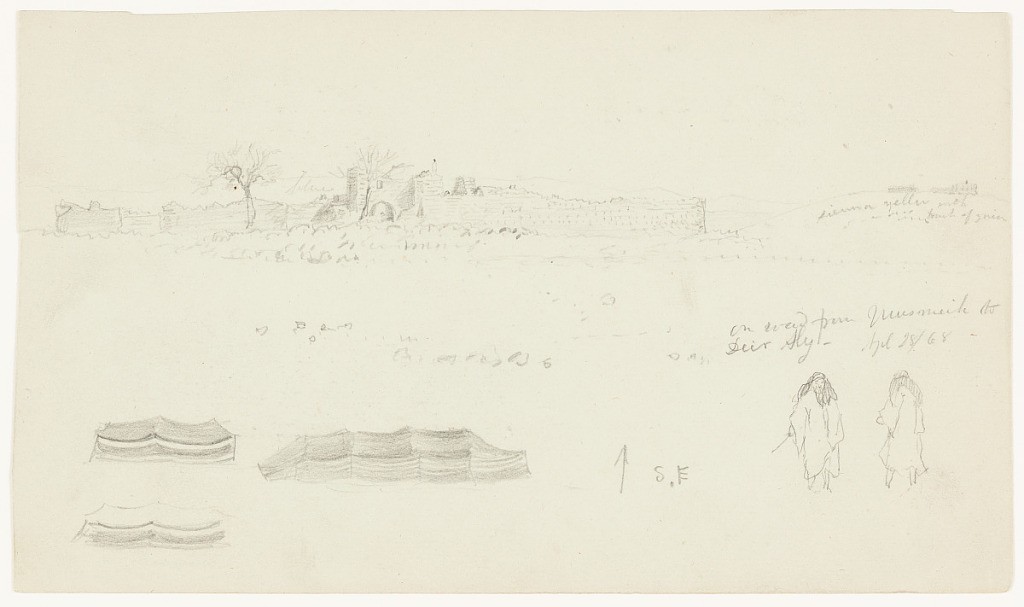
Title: Sketches on the Road from Al-Masmiyah to Deir Ali, Syria
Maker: Frederic Edwin Church, American, 1826–1900
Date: April 28, 1868
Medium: Graphite on gray-green wove paper; verso: graphite
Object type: Drawing
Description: Mixed sketches from present-day Syria showing a ruined structure, tents, and two figures. Ruins with two trees stretch across the upper portion of composition, while three sketches of tents are visible in lower left corner, and two sketches of a figure--viewed front and back--are included at lower right.

Verso: Loose landscape sketch showing a distant ridge along the upper margin, and a nearby hill in the foreground at lower left.